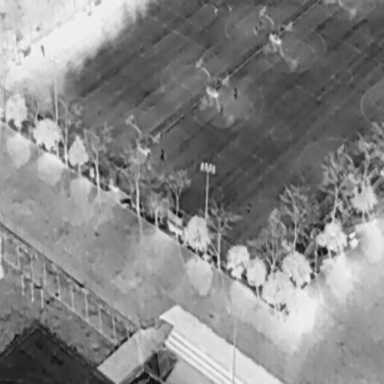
There are five People in the infrared image.